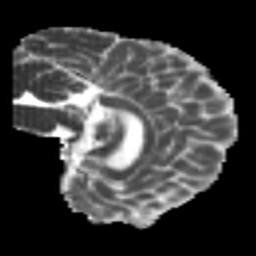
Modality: MD
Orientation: sagittal
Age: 20
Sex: male
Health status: healthy
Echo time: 0.074 s